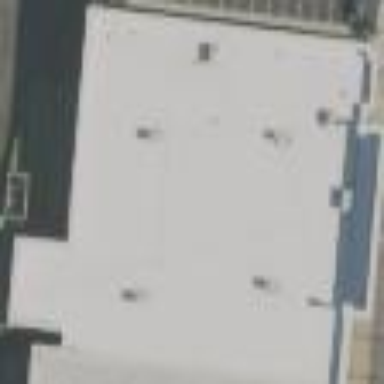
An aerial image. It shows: Commercial building.